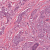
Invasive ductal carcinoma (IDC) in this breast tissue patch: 1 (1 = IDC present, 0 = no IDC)